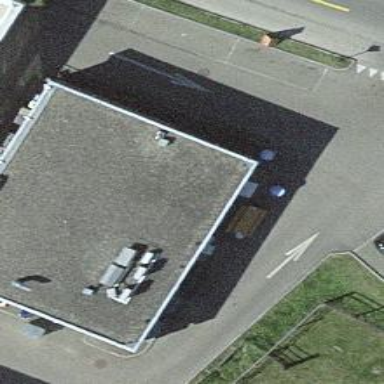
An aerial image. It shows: Convenience shop.